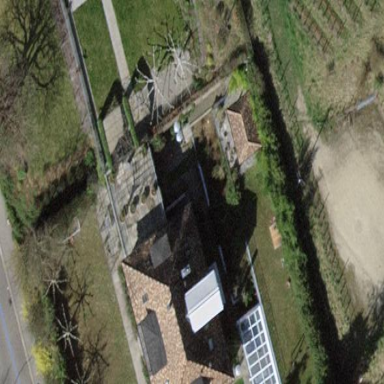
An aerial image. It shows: Building with pyramidal roof. The roof shape is pyramidal.